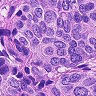
Metastatic tissue present: yes